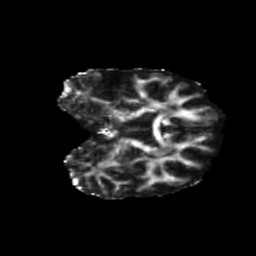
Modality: FA
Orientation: coronal
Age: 59
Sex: female
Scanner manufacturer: siemens
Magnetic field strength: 3 T
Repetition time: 5.25 s
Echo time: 0.08 s